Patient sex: M
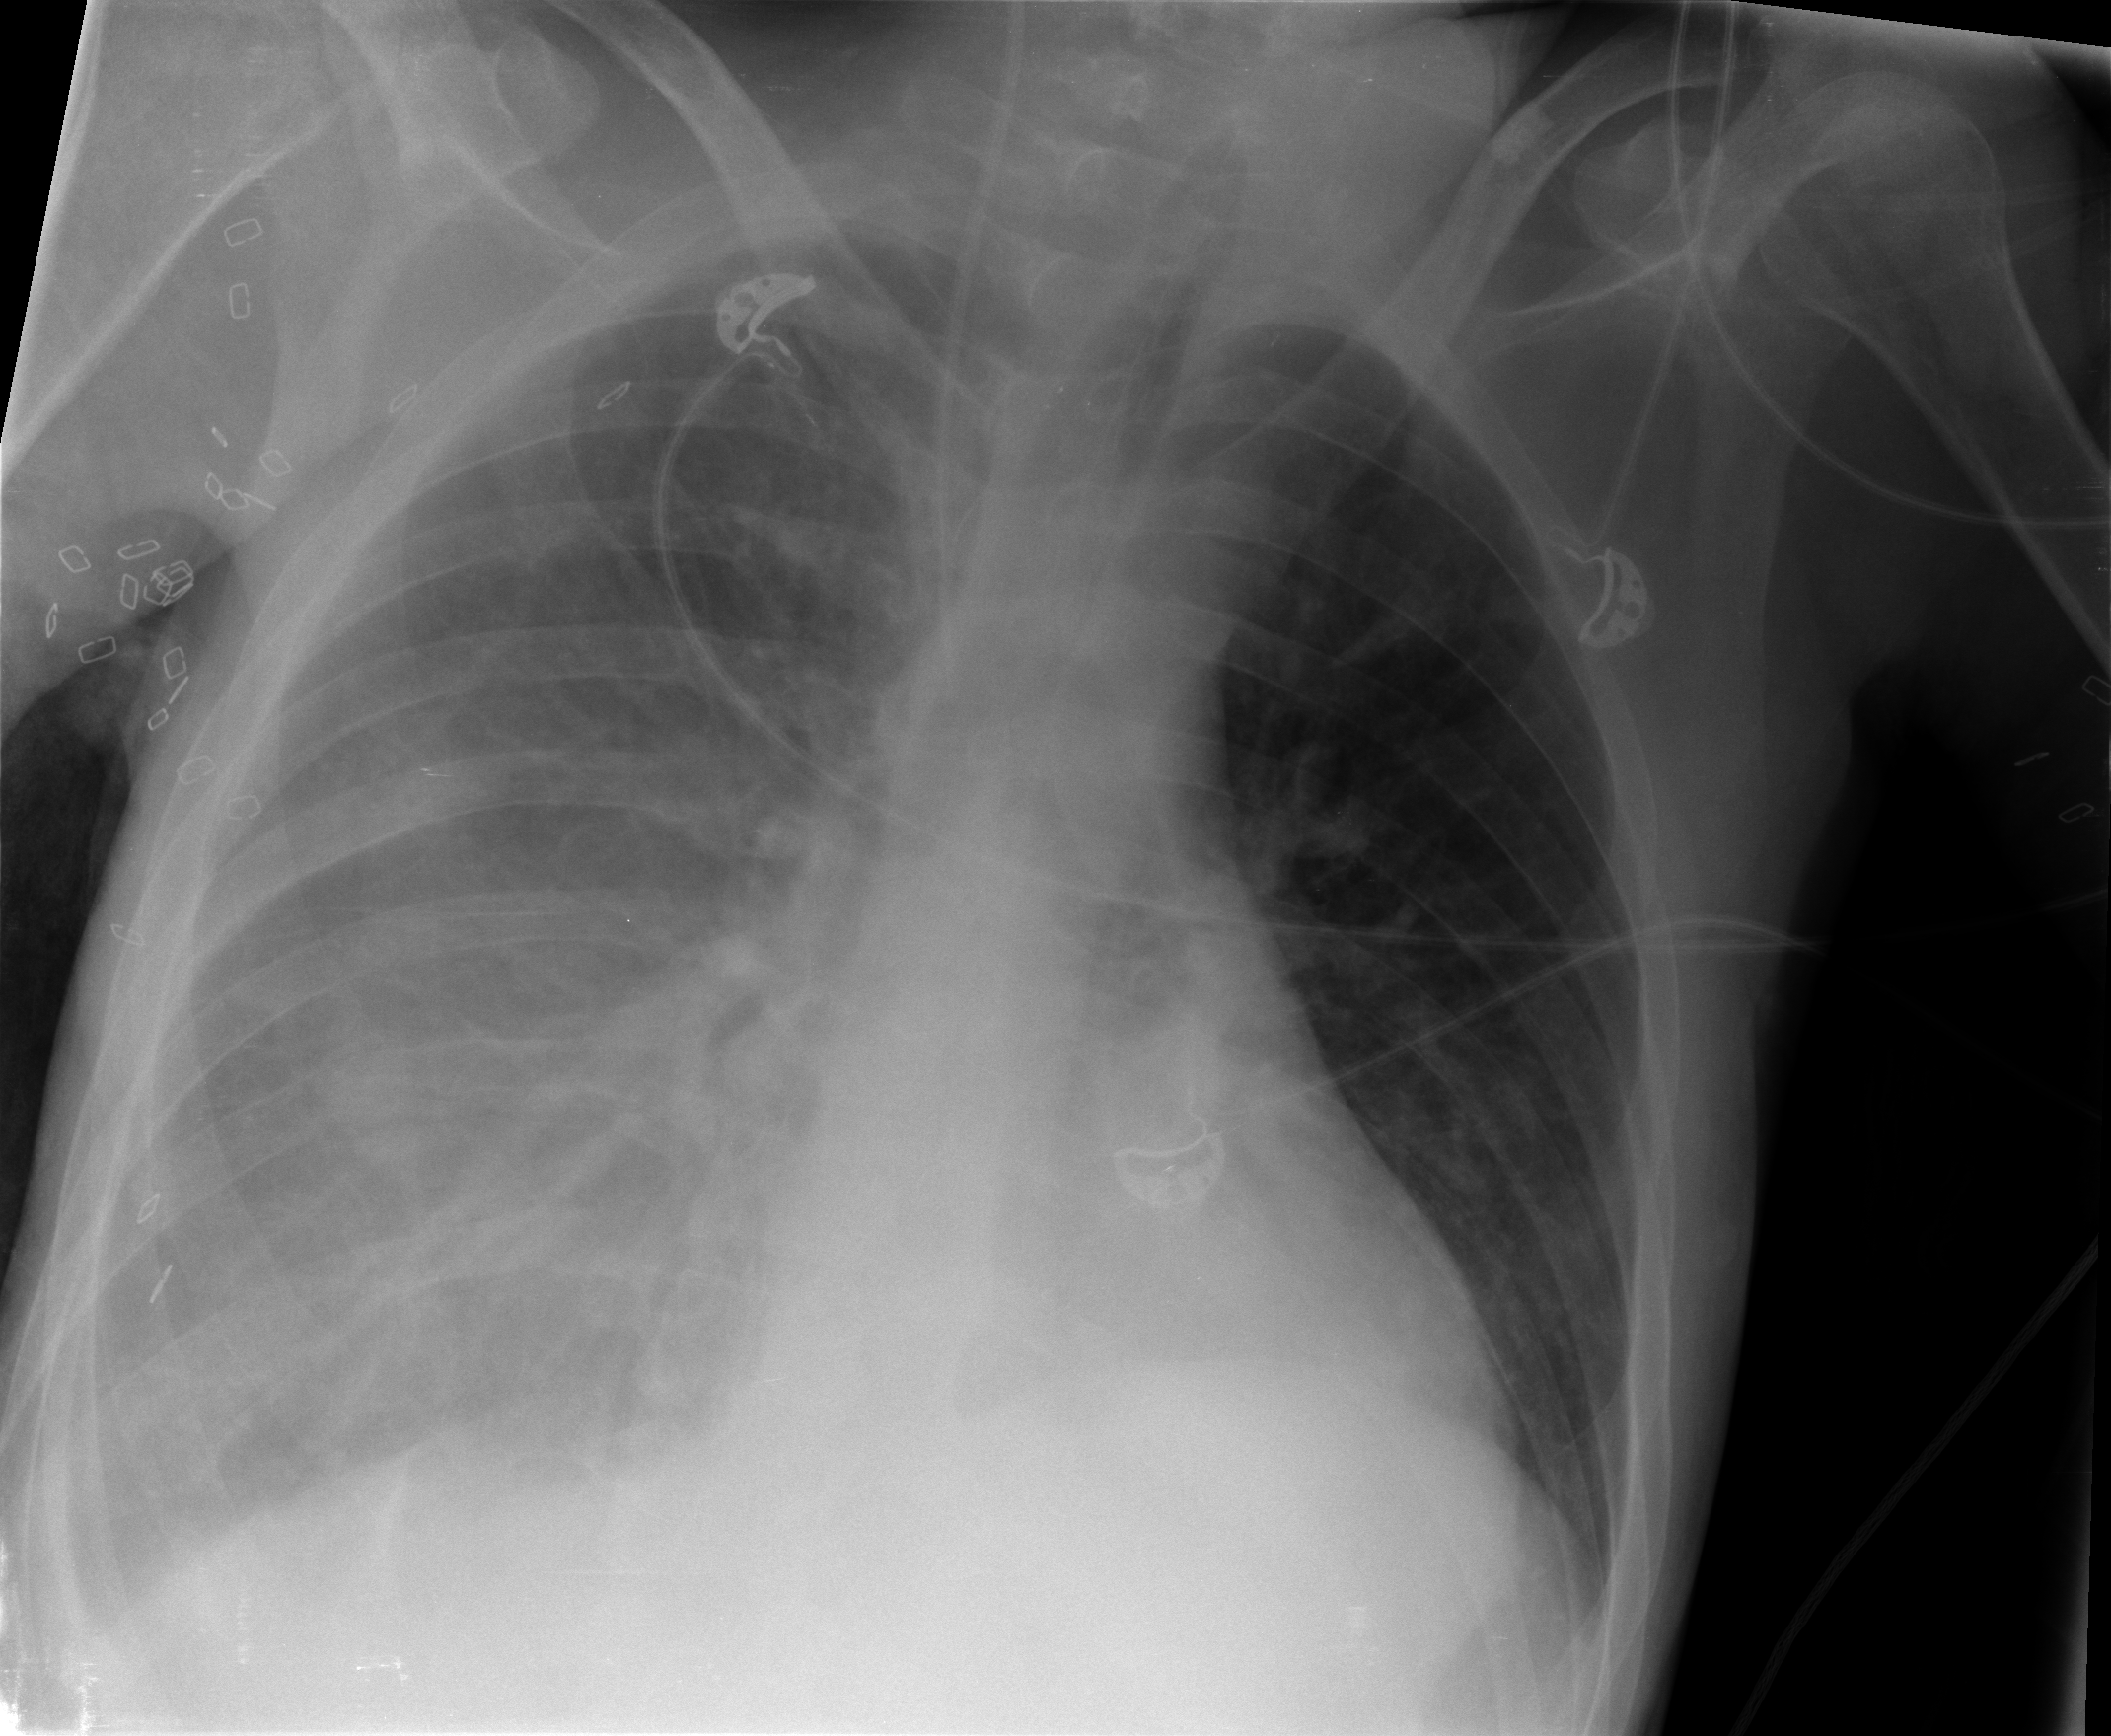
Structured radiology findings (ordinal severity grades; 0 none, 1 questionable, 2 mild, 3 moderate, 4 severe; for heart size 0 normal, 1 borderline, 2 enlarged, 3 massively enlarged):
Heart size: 0
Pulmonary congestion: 0
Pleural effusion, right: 2
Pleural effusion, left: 0
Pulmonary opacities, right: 0
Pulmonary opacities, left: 0
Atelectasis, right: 0
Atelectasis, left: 0